Question: I would like to allow user to be able to move order of custom google maps marker on a click inside an InfoWindow. This is to overcome issue of overlapping markers. I have considered other solutions (move lat/lon, marker clusters, "spider markers").

My code has 2 issues: 1) jquery listener not working 2) but more important how to implementing change of z-index (or other technique?) and redisplay.
'''
<!DOCTYPE html>
<html>
<head>
<style>
#map-canvas, #side-bar {
height: 500px;
width: 600px;
}
</style>
<script src="http://maps.googleapis.com/maps/api/js" type="text/javascript"></script>
<script src="../jquery/jquery.js" type="text/javascript"></script>
<script type="text/javascript">
// scoping for jquery
$( document ).ready(function() {
"use strict";
// variable to hold a map
var map;
// variable to hold current active InfoWindow
var activeInfoWindow ;
// ------------------------------------------------------------------------------- //
// initialize function
// ------------------------------------------------------------------------------- //
function initialize() {
// ------------------------------------------------------------------------------- //
// LISTENER ON CLICK EVENT
// ------------------------------------------------------------------------------- //
$( "a" ).on( "click", function() {
alert("got here!");
// do something to change z-index of this marker
//...
// my_index = my_index-1;
//...
return false;
});
// map options - lots of options available here
var mapOptions = {
zoom : 5,
draggable: true,
center : new google.maps.LatLng(44.960, -93.100),
mapTypeId : google.maps.MapTypeId.ROADMAP
};
// create map in div called map-canvas using map options defined above
map = new google.maps.Map(document.getElementById('map-canvas'), mapOptions);
// define two Google Map LatLng objects representing geographic points
var stPaul = new google.maps.LatLng(44.95283,-93.08925);
var minneapolis = new google.maps.LatLng(44.97984,-93.26620);
// place two markers
fnPlaceMarkers(stPaul,"St Paul");
fnPlaceMarkers(minneapolis,"Minneapolis");
}
// ------------------------------------------------------------------------------- //
// create markers on the map
// ------------------------------------------------------------------------------- //
function fnPlaceMarkers(myLocation,myCityName){
var marker = new google.maps.Marker({
position : myLocation
});
// Renders the marker on the specified map
marker.setMap(map);
// create an InfoWindow
var infoWnd = new google.maps.InfoWindow();
// add content to your InfoWindow
infoWnd.setContent('<div class="scrollFix">' + 'Welcome to ' + myCityName + '<br/><a href="#">Click</a> to move this marker to the back</div>');
// add listener on InfoWindow - close last infoWindow before opening new one
google.maps.event.addListener(marker, 'click', function() {
//Close active window if exists - [one might expect this to be default behaviour no?]
if(activeInfoWindow != null) activeInfoWindow.close();
// Open InfoWindow
infoWnd.open(map, marker);
// Store new open InfoWindow in global variable
activeInfoWindow = infoWnd;
});
}
// ------------------------------------------------------------------------------- //
// initial load
// ------------------------------------------------------------------------------- //
google.maps.event.addDomListener(window, 'load', initialize);
}); // end query
</script>
<div id="map-canvas"></div>
</body>
</html>
'''
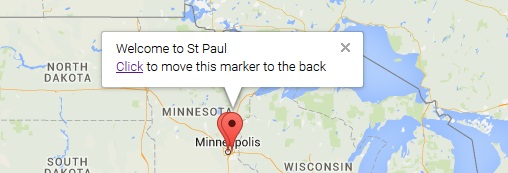
Answer: 1. set zIndex for all the markers (otherwise it is not defined), good value is (latitude * -100000) << 5 (from Mike Williams in ancient history) var marker = new google.maps.Marker({
position: myLocation,
zIndex: Math.round(myLocation.lat()*-100000)<<5
});
2. keep references to all your markers (array markers) markers.push(marker);
3. decrement zIndex by -100000 when the link is clicked.
<URL>
code snippet:
'''
function setMarkerBack(i) {
var currentZ = markers[i].get('zIndex');
markers[i].set('zIndex', currentZ - 100000);
}
var markers = [];
// scoping for jquery
$(document).ready(function() {
"use strict";
// variable to hold a map
var map;
// variable to hold current active InfoWindow
var activeInfoWindow;
// ------------------------------------------------------------------------------- //
// initialize function
// ------------------------------------------------------------------------------- //
function initialize() {
// ------------------------------------------------------------------------------- //
// LISTENER ON CLICK EVENT
// ------------------------------------------------------------------------------- //
$("a").on("click", function() {
alert("got here!");
// do something to change z-index of this marker
//...
// my_index = my_index-1;
//...
return false;
});
// map options - lots of options available here
var mapOptions = {
zoom: 5,
draggable: true,
center: new google.maps.LatLng(44.960, -93.100),
mapTypeId: google.maps.MapTypeId.ROADMAP
};
// create map in div called map-canvas using map options defined above
map = new google.maps.Map(document.getElementById('map-canvas'), mapOptions);
// define two Google Map LatLng objects representing geographic points
var stPaul = new google.maps.LatLng(44.95283, -93.08925);
var minneapolis = new google.maps.LatLng(44.97984, -93.26620);
// place two markers
fnPlaceMarkers(stPaul, "St Paul");
fnPlaceMarkers(minneapolis, "Minneapolis");
}
// ------------------------------------------------------------------------------- //
// create markers on the map
// ------------------------------------------------------------------------------- //
function fnPlaceMarkers(myLocation, myCityName) {
var marker = new google.maps.Marker({
position: myLocation,
zIndex: Math.round(myLocation.lat() * -100000) << 5
});
// Renders the marker on the specified map
marker.setMap(map);
var i = markers.length;
markers.push(marker);
// create an InfoWindow
var infoWnd = new google.maps.InfoWindow();
// add content to your InfoWindow
infoWnd.setContent('<div class="scrollFix">' + 'Welcome to ' + myCityName + '<br/><a href="javascript:setMarkerBack(' + i + ');">Click</a> to move this marker to the back<br>zIndex=' + marker.get('zIndex') + '</div>');
// add listener on InfoWindow - close last infoWindow before opening new one
google.maps.event.addListener(marker, 'click', function() {
//Close active window if exists - [one might expect this to be default behaviour no?]
if (activeInfoWindow != null) activeInfoWindow.close();
// Open InfoWindow
infoWnd.open(map, marker);
// Store new open InfoWindow in global variable
activeInfoWindow = infoWnd;
});
}
// ------------------------------------------------------------------------------- //
// initial load
// ------------------------------------------------------------------------------- //
google.maps.event.addDomListener(window, 'load', initialize);
}); // end query
'''
'''
html,
body,
#map-canvas {
height: 100%;
width: 100%;
margin: 0px;
padding: 0px
}
'''
'''
<script src="https://ajax.googleapis.com/ajax/libs/jquery/2.1.1/jquery.min.js"></script>
<script src="https://maps.googleapis.com/maps/api/js"></script>
<div id="map-canvas" style="border: 2px solid #3872ac;"></div>
'''